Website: home-depot
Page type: account-selection
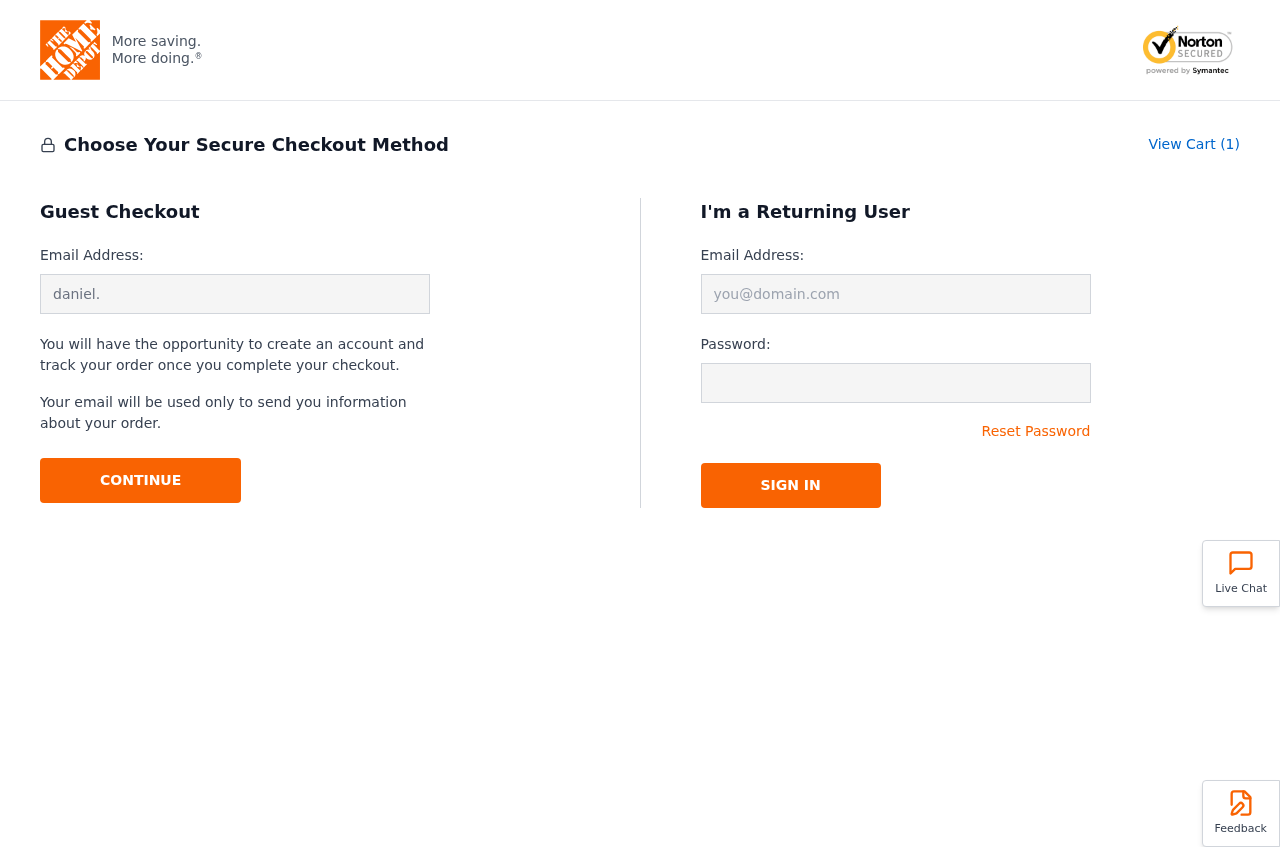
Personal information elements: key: PII_EMAIL
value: daniel.stewart@gmail.com
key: PII_LOGIN_USERNAME
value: danielstewart95
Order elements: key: ORDER_NUM_ITEMS
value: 1